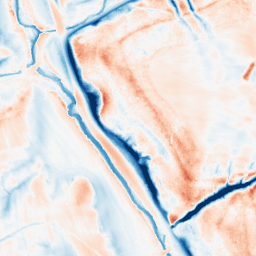
Category: classical
Decomposition family: gaussian_anisotropic
Decomposition parameters: sigma_x: 10
sigma_y: 5
Upsampling method: lanczos
Upsampling parameters: scale: 2
Upsampling scale: 2